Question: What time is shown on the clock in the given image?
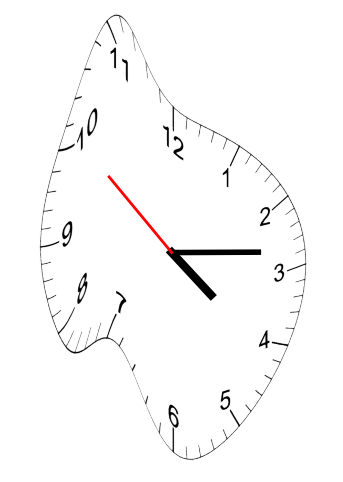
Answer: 04:13:51